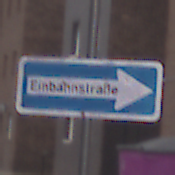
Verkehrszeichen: EinbahnstrasseRechtsweisend
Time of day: MorningAfternoon
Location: Outdoor (Urban)
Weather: Overcast
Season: NotSpecified
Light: Natural